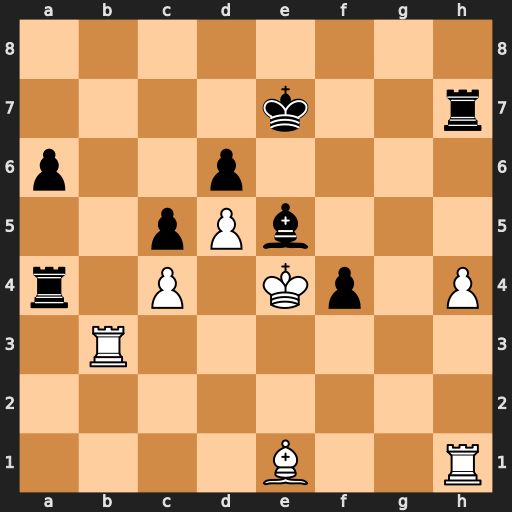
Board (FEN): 8/4k2r/p2p4/2pPb3/r1P1Kp1P/1R6/8/4B2R
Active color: w
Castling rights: -
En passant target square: -
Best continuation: Rb7+ Kf6 Rxh7